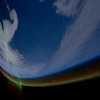
Label: water